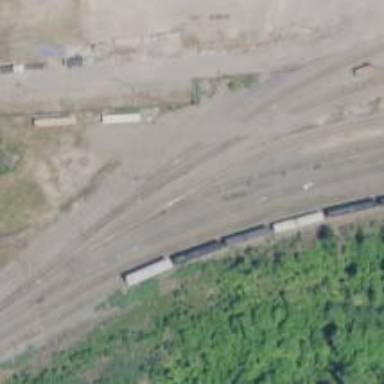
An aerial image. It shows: Railway spur junction.